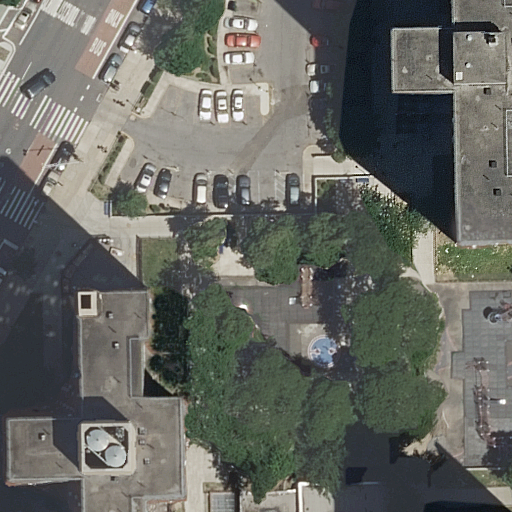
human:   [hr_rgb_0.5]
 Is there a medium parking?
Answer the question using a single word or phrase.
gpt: no

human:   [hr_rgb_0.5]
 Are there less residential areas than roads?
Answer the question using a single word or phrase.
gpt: yes

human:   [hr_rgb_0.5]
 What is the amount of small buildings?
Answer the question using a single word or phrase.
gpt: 0

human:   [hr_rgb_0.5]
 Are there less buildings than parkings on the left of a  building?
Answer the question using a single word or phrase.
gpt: no

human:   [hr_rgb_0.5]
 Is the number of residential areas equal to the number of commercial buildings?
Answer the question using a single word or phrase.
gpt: no

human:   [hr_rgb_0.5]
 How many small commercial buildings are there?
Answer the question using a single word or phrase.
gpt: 0

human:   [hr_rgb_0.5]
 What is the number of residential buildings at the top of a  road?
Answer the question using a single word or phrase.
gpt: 1

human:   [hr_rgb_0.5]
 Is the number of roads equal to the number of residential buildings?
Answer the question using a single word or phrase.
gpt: no

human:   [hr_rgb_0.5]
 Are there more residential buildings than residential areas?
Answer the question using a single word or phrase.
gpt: yes

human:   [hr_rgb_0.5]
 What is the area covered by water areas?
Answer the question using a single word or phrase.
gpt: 0m2

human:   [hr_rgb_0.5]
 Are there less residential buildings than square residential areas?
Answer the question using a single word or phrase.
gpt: no

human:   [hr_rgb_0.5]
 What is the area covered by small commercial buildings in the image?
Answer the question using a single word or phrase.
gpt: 0m2

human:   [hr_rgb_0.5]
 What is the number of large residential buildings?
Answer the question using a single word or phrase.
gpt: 2

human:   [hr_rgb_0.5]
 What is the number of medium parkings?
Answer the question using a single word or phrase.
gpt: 0

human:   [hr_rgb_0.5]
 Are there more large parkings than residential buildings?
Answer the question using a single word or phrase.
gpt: no

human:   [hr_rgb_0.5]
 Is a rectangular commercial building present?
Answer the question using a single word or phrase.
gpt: no

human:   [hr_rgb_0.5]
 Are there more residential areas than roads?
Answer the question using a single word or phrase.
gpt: no

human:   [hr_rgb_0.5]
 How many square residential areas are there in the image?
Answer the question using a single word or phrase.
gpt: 0

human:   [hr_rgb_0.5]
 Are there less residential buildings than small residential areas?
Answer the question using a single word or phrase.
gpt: no

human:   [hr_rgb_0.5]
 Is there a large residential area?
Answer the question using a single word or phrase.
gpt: yes

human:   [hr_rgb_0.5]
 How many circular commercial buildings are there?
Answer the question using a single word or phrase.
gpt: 0

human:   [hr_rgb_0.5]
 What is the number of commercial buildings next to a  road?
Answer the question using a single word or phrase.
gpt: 0

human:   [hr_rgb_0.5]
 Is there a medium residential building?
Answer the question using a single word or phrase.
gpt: yes

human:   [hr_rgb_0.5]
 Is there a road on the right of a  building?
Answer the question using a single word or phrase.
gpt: no

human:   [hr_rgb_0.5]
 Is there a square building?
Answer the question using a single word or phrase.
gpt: no

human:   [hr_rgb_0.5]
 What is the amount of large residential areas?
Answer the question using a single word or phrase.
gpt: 1

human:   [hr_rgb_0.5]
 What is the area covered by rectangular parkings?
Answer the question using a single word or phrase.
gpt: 1629m2

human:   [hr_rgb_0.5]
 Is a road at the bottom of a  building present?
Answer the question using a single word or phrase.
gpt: yes

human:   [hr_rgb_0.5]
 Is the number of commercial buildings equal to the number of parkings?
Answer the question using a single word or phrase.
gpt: no

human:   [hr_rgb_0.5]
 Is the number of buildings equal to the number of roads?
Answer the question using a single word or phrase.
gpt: no

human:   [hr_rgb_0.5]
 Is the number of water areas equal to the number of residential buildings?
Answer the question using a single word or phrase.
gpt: no

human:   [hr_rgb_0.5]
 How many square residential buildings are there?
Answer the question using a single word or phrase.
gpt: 0

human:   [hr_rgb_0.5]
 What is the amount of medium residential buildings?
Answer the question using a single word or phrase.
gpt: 1

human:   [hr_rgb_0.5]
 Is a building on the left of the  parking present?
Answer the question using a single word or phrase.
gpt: yes

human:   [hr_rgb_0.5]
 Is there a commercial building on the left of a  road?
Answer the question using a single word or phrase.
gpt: no

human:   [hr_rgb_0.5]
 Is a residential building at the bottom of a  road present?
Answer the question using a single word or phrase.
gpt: yes